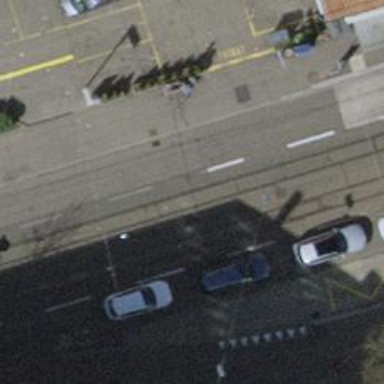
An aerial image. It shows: Tram level crossing on the railway.